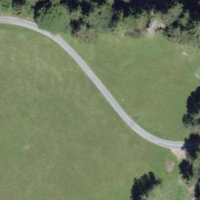
EUNIS habitat code: 23
Species observed at this site:
Stauroderus scalaris